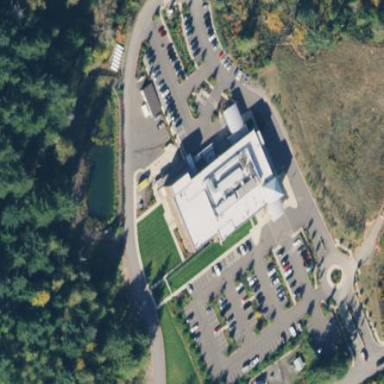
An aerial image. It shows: Hospital building.